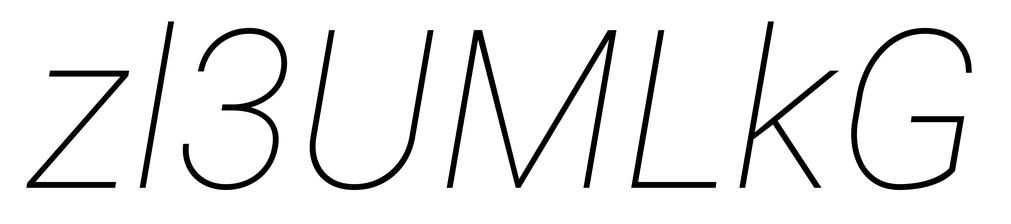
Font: Roboto-Italic_Thin_Italic